Question: In C# Winforms, while user first load the form, I get the input as a label 'text' into database by clicking on that label. After again if another user loads that form, I want to make that label disabled. How can I make that ?? This is the form sample

This is I'm tried:
- - when another user loads the form I retrieve that string and split
that by using "," and stored it in a arrayBut I don't know how to make that label disable from the array. Help Please.
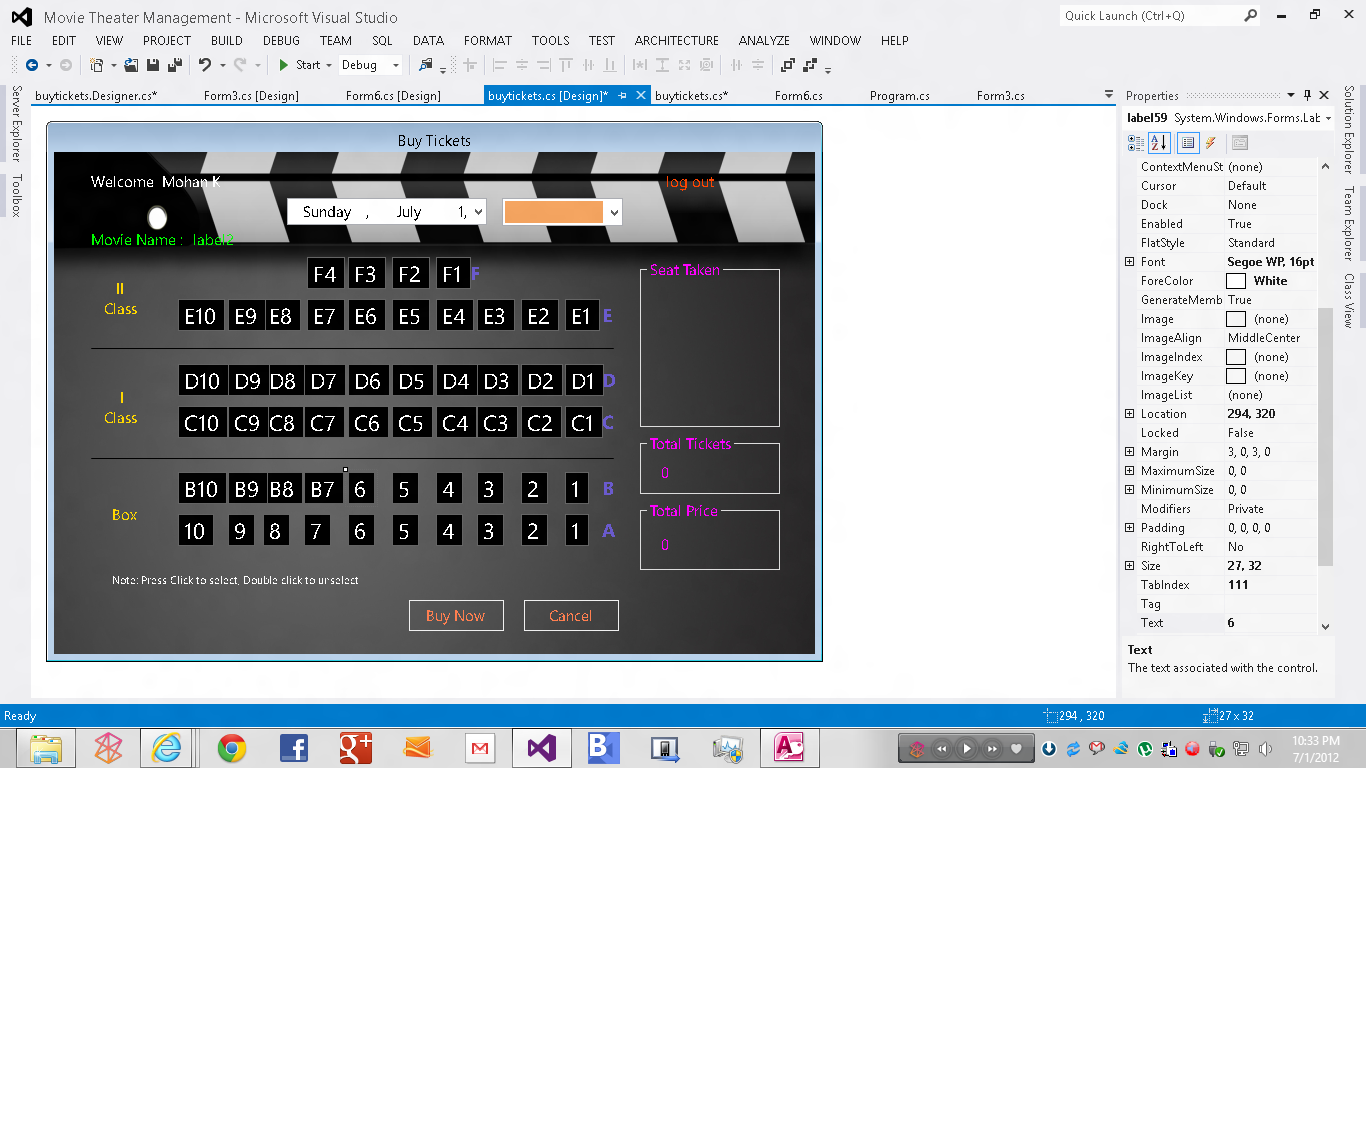
Answer: **1.- Do a loop in your array
2.- Find the label using the name of the label (I've supossed that the name of the label is the same that the imput string you have in the array)
3.- Disable the control
'''
foreach (string name in yourArray)
{
var matches = this.Controls.Find(name , true);
((Label) matches).Enable = False
}
'''
I don't have a compiler here right now, I hope it runs. Please, be understanding if not.
: Find a label by his text property:
'''
foreach(Control c in this.Controls)
{
if(c is Label)
{
if((Label) c).Text == "RequiredText")
{
// Do stuff here ;
}
}
}
'''
Please, note that if the label is inside a panel, groupbox, or any content control you will have to udo contentControl.Controls instead of using 'this'.
Ok, This code works for me. I've a label with text "Sample".
'''
var myarray = "E1,E2,Sample".Split(',');
foreach (Control labelcontrol in this.Controls)
{
if (!(labelcontrol is Label)) continue;
foreach (var text in myarray)
{
if (labelcontrol.Text == text)
labelcontrol.Enabled = false;
}
}
'''